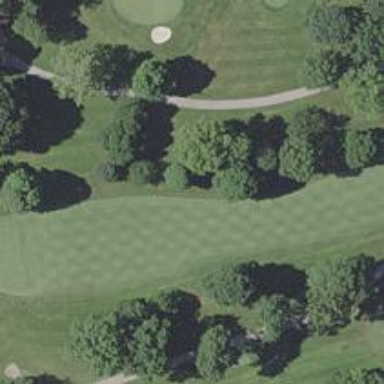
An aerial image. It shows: Golf fairway surrounded by grass.